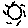
Label: sun